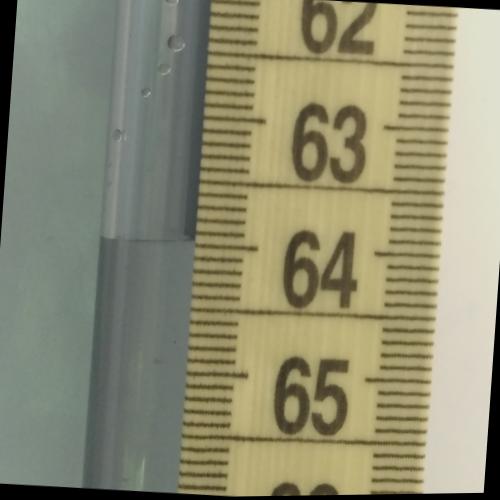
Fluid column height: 64.0 cm